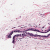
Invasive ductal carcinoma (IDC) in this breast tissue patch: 0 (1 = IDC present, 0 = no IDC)